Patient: sex M, age 48
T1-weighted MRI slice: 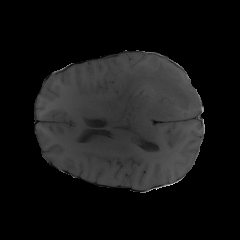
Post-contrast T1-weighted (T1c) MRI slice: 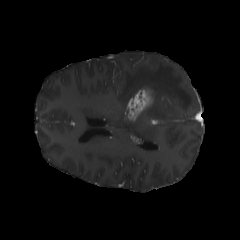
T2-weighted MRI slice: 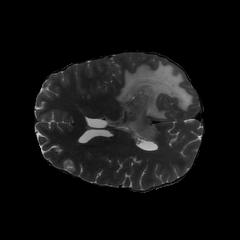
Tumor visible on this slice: yes
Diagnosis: Glioblastoma, IDH-wildtype
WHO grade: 4